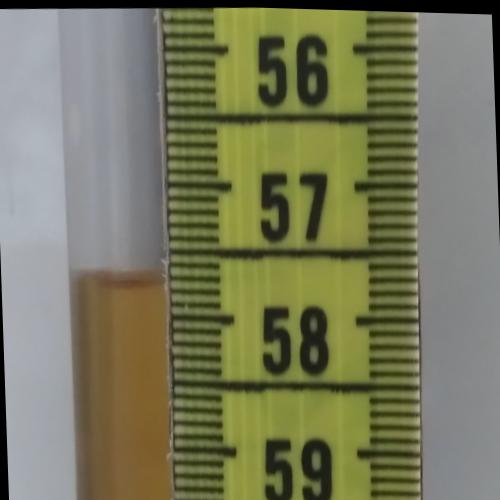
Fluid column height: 57.7 cm